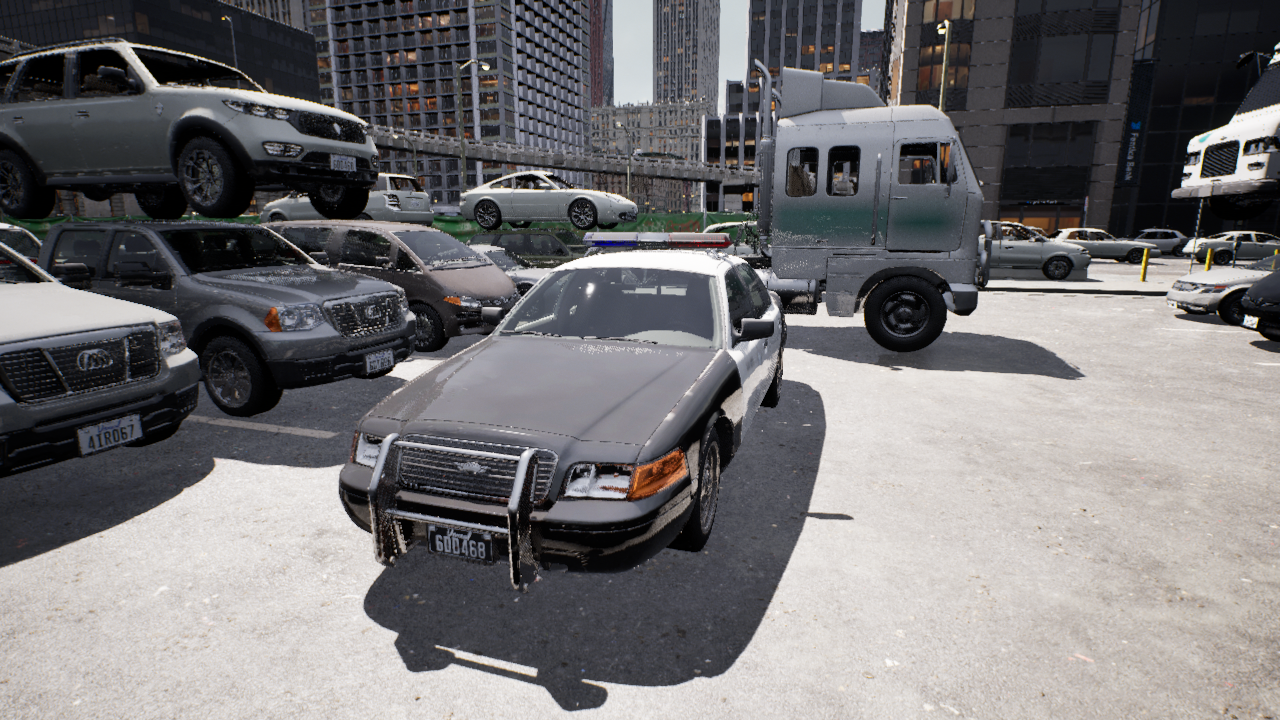
Venue: arterial
Lighting: clear day
Vehicle rig: sedan